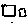
Label: square